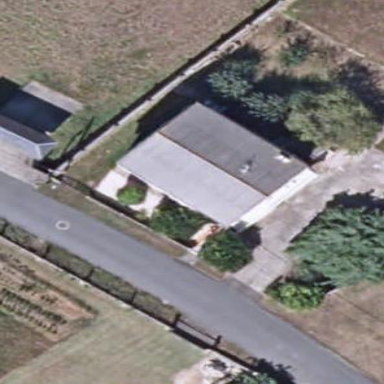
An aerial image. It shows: Simple house.